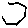
Label: hexagon